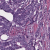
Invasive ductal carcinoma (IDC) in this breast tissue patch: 1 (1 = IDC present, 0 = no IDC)